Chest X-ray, PA view. Patient: 53 years old, sex F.
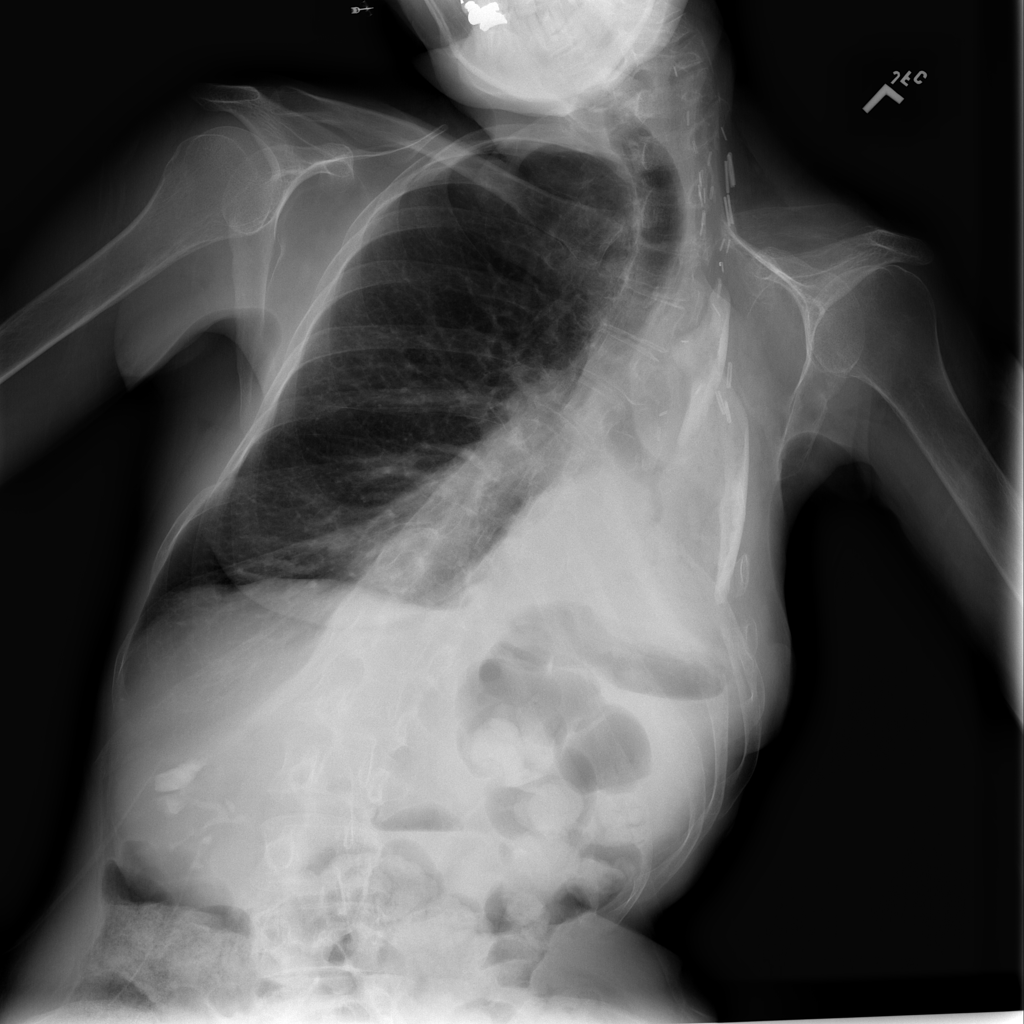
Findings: No Finding